Question: Whenever I try to run my project (in Xcode 4.6.3), it launces the iPhone Sim., the 'screen' on it goes black, and Xcode displays this same exact thing every time

If anything else such as code of the XIB's I'm using**, I would be more than happy to provide those. Thanks!!
**XIB's I'm using ---- whenever I try to link a button to a view controller (in a .storyboard file) it won't link. I two finger click (right click) and drag, usually, the view controller I want to link will be highlighted in blue, and then I am able to just tap it in the Sim., and it will do a quick animation to the next VC. But it the VC I'm trying to link it doesn't even get highlighted. Once again, I'm running Xcode 4.6.3. Thanks again!!
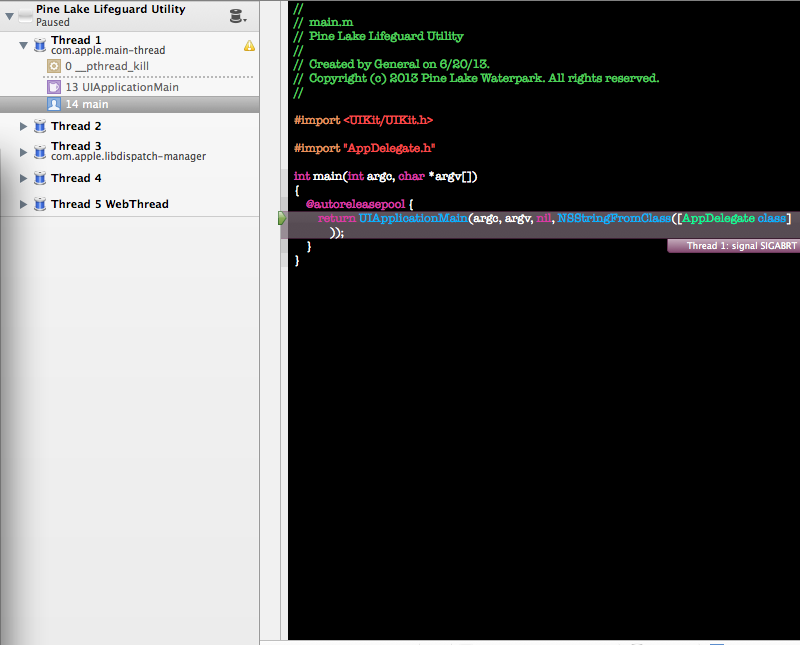
Answer: The picture in your comment says that it crashes when trying to set a key (admissionsButton) for your ViewController object that doesn't exist. This could happen if you deleted a property in code but the IB link still remained. If you open up IB and go to your view controller, expand the utilities window (the right sidebar) and then go to the far right option that shows connections. If there is something there that says admissionsButton, try deleting it.
In order to give you more help than that, I would need to see a more detailed log of where the crash happens.